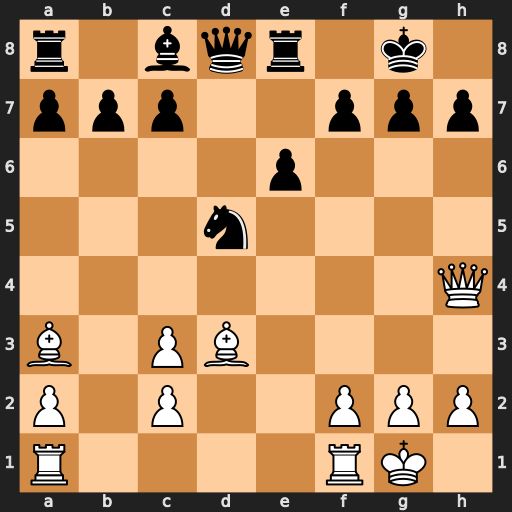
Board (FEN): r1bqr1k1/ppp2ppp/4p3/3n4/7Q/B1PB4/P1P2PPP/R4RK1
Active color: w
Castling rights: -
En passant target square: -
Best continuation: Qxh7#